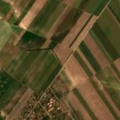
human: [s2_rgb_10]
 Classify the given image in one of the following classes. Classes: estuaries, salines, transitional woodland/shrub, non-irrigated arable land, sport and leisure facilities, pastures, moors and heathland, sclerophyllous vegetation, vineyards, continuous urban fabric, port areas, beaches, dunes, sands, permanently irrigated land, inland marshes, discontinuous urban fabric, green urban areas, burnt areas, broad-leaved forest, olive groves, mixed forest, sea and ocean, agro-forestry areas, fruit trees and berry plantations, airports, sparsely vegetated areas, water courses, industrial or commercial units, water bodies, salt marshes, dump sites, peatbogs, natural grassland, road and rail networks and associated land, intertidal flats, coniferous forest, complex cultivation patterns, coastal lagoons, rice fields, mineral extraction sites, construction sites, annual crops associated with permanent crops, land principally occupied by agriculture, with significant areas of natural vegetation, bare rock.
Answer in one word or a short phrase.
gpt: discontinuous urban fabric, non-irrigated arable land